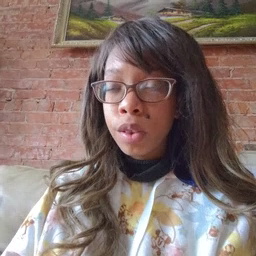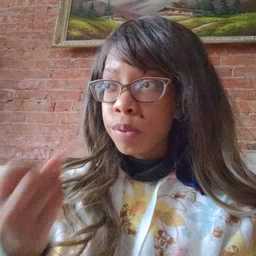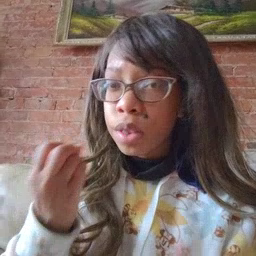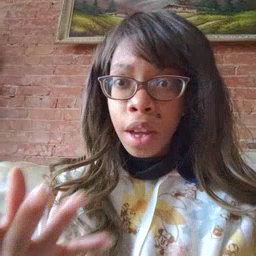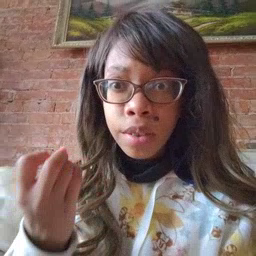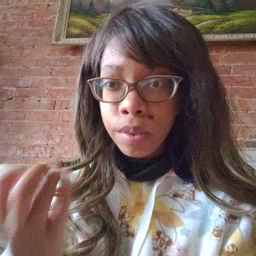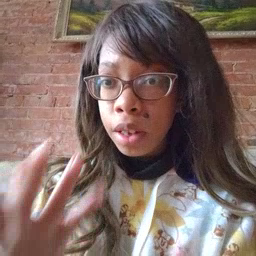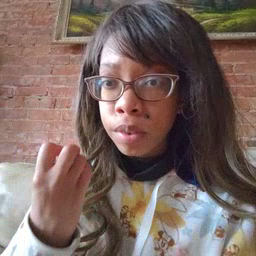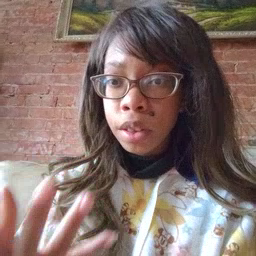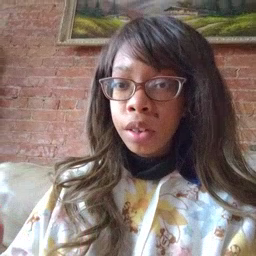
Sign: many